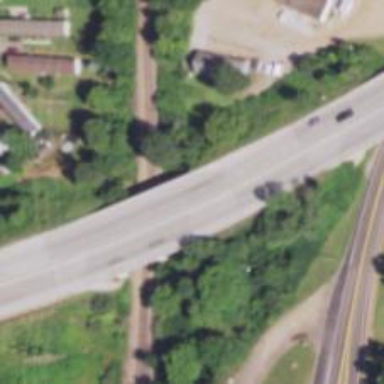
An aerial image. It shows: Trunk highway.